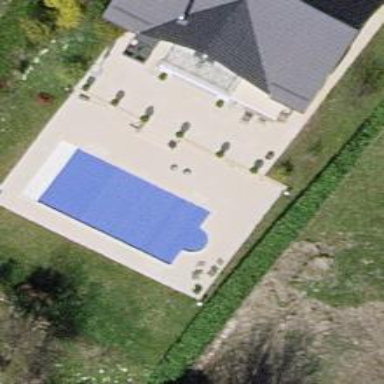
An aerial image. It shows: Swimming pool located in leisure land.